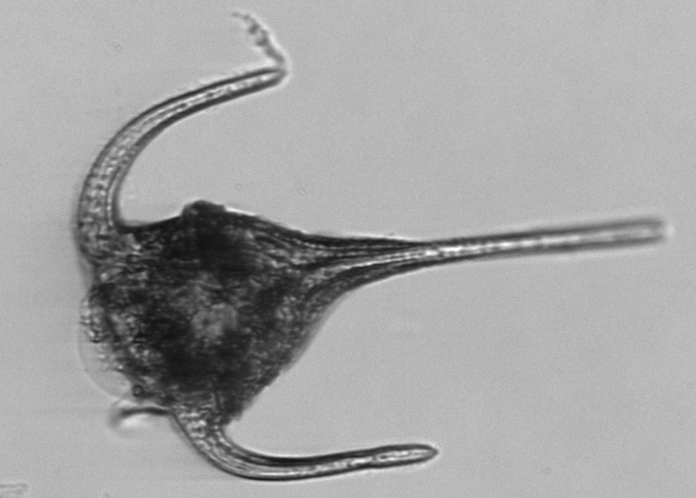
Label: Tripos